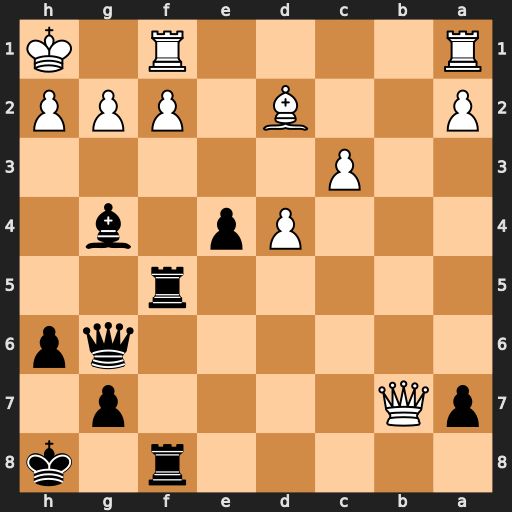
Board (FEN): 5r1k/pQ4p1/6qp/5r2/3Pp1b1/2P5/P2B1PPP/R4R1K
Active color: b
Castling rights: -
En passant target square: -
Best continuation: Rxf2 Rxf2 Rxf2